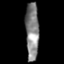
Tissue: prostate
Cell type: T cells
Senescence score: 0.7689
Nuclear area (px): 756
Mean DAPI intensity: 131.081